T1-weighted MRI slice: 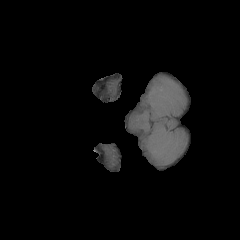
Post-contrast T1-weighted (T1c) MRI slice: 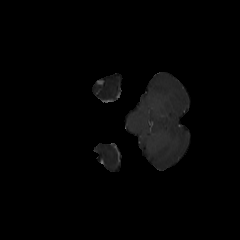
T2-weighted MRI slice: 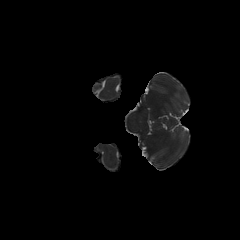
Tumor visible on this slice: no